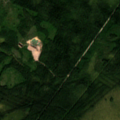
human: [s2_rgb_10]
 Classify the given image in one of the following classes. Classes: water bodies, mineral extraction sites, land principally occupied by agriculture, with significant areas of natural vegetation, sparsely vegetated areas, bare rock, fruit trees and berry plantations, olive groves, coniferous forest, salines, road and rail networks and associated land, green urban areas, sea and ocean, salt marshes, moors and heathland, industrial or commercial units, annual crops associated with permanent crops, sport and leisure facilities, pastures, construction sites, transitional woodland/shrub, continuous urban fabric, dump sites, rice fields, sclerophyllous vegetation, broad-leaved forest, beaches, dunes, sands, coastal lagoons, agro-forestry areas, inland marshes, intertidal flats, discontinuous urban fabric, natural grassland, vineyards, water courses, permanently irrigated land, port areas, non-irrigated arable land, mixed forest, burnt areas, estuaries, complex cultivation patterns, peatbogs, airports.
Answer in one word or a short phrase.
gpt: coniferous forest, mixed forest, transitional woodland/shrub, peatbogs